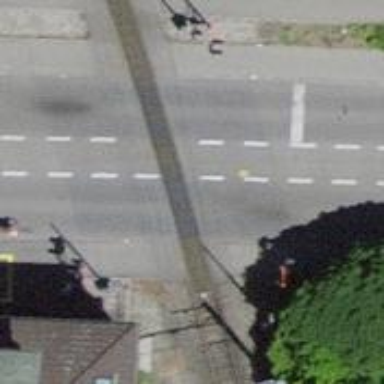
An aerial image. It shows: Level crossing with double half barrier.